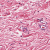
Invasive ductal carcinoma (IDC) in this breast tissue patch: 0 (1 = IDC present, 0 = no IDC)